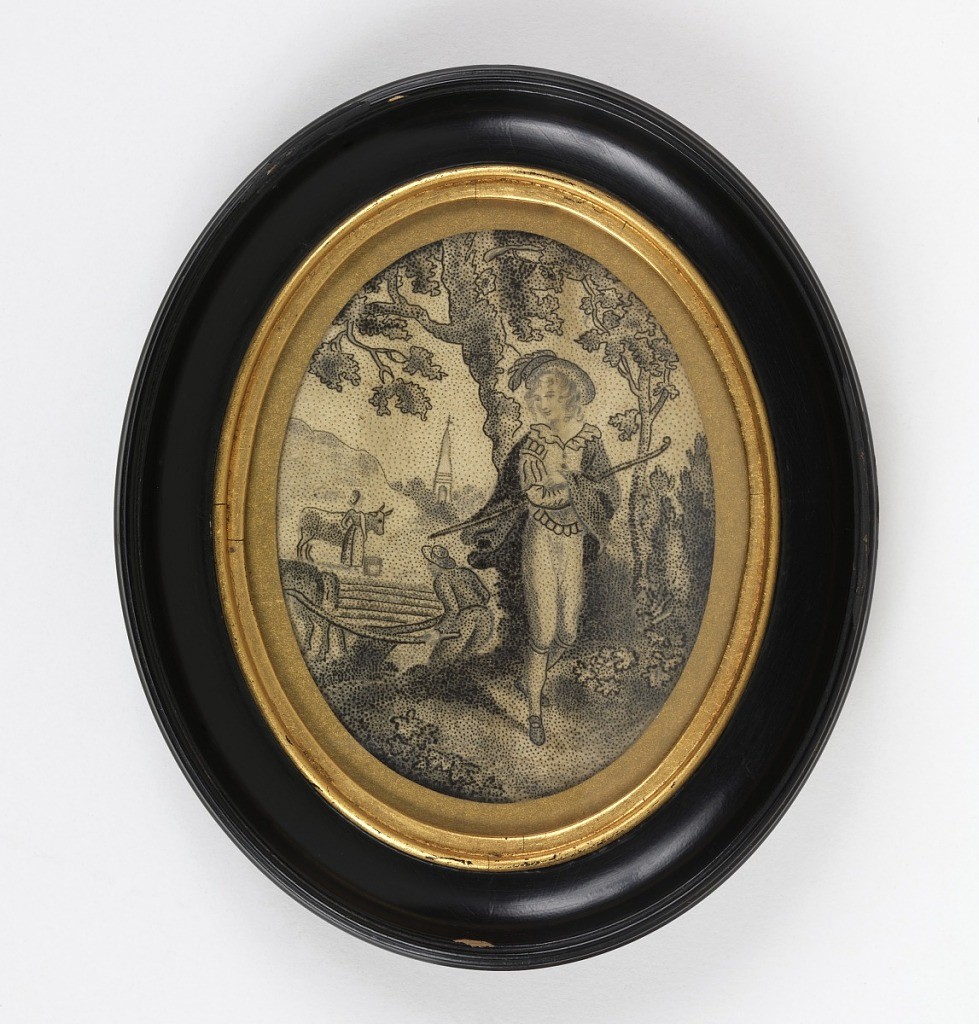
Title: Embroidered picture
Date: early 19th century
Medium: silk embroidery on silk foundation Technique: embroidered in stem, speckling and running stitches on plain weave foundation
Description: Figure of a youth standing in a pastoral landscape with a man plowing, a church, and a woman with a cow in the distance all embroidered in black silk.